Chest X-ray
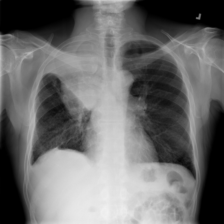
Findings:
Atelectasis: positive
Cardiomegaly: negative
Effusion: negative
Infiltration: positive
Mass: positive
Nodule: negative
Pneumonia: negative
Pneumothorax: negative
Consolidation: negative
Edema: negative
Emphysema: negative
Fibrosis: negative
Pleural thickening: negative
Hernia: negative